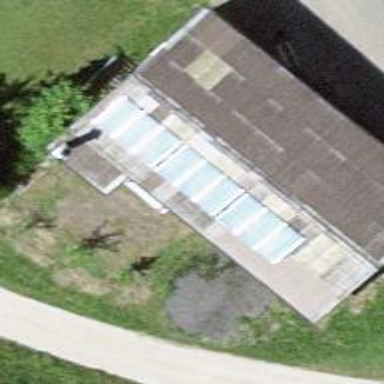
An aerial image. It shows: Solar power generator with photovoltaic panels.